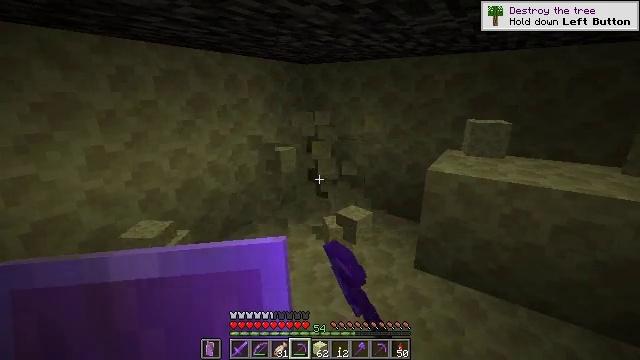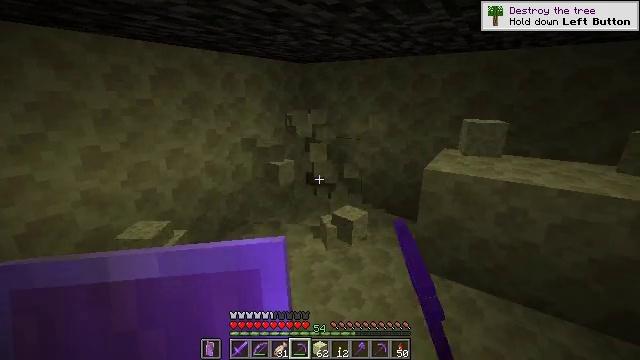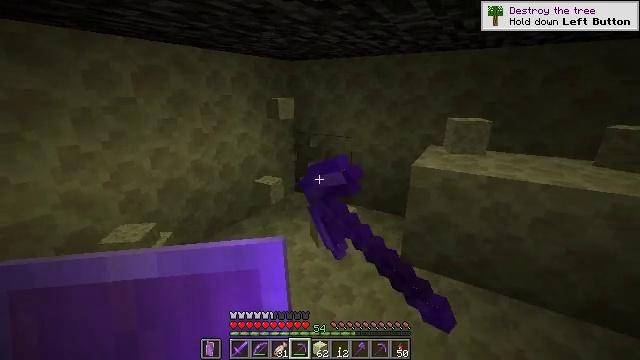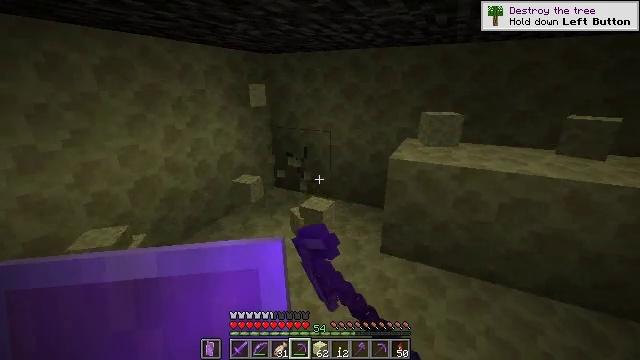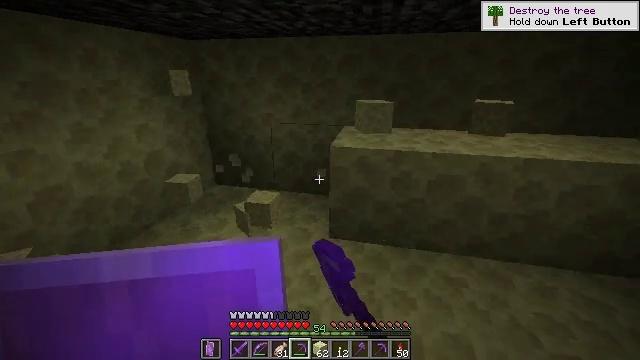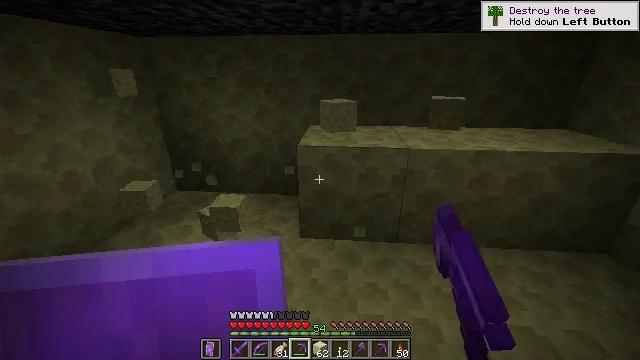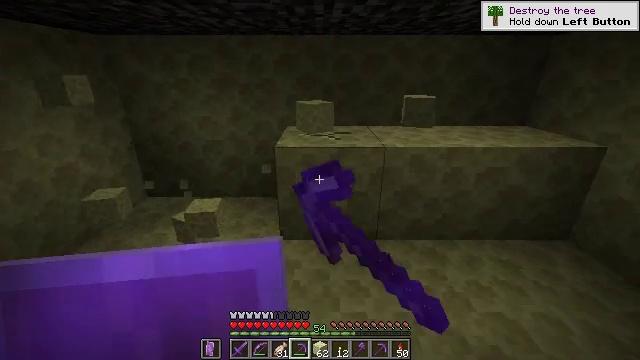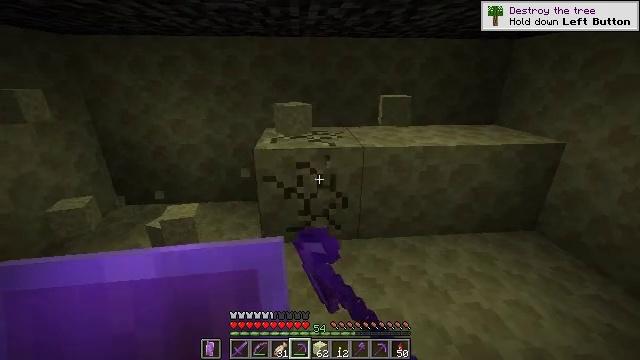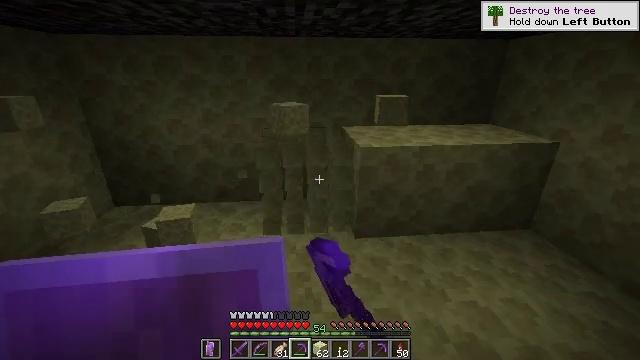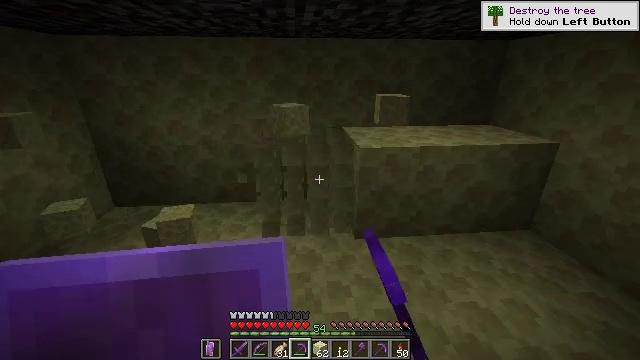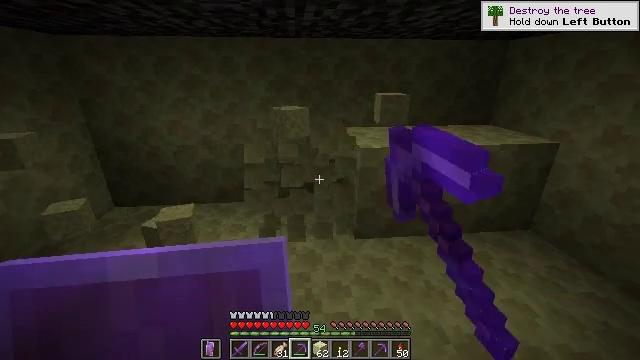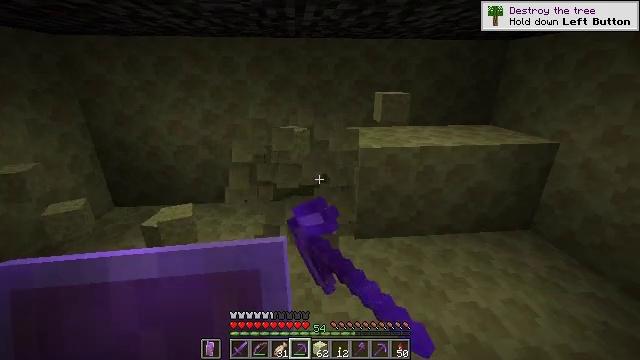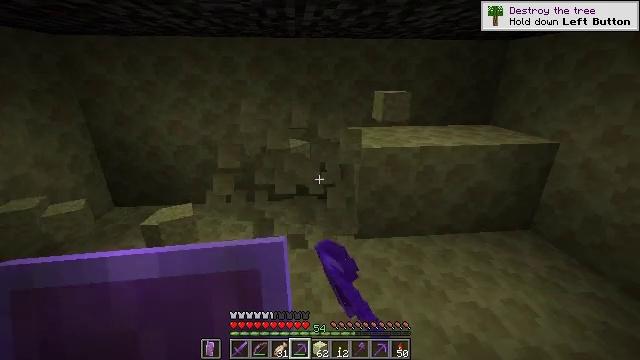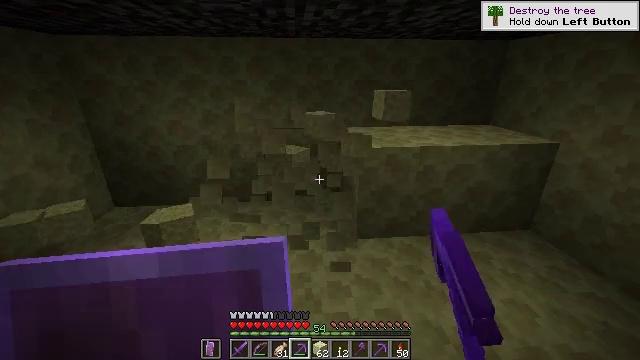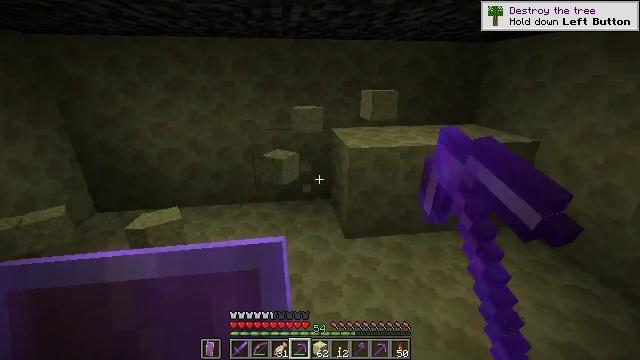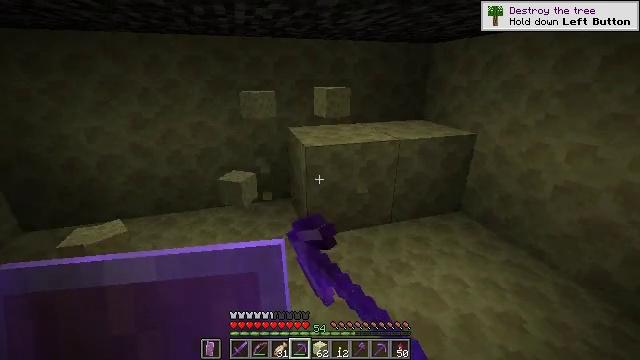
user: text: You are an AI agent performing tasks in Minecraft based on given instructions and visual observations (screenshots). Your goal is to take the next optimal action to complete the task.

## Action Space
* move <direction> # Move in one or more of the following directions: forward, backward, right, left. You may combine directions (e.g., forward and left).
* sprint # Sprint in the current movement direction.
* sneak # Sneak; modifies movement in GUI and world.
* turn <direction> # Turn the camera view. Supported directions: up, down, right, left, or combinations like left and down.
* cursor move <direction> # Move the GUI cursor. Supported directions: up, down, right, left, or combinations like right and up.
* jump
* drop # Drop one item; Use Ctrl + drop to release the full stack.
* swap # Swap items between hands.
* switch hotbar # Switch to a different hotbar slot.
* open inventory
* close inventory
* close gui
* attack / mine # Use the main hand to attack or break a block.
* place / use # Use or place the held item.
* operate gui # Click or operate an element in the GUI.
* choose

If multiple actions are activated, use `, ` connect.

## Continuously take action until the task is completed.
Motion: motion action
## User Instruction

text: Collect end stone for your base.
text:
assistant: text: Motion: attack / mine
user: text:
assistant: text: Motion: turn right, attack / mine
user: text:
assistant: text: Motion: turn right and down, attack / mine
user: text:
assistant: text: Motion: turn right and down, attack / mine
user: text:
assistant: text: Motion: turn right, attack / mine
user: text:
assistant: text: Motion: turn right, attack / mine
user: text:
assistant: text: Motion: turn right, attack / mine
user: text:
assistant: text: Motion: attack / mine
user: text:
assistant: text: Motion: attack / mine
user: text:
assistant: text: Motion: attack / mine
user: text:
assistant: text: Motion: attack / mine
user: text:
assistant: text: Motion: attack / mine
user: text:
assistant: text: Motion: attack / mine
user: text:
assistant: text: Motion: turn right, attack / mine
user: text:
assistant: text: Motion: move right, turn right, attack / mine
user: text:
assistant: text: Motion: move right, turn right, attack / mine
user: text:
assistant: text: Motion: move right, attack / mine
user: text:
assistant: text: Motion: move right, attack / mine
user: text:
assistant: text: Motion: move right, attack / mine
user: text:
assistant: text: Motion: turn left, attack / mine
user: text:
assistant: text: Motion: turn left, attack / mine
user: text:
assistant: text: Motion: attack / mine
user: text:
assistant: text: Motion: attack / mine
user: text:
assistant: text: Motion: attack / mine
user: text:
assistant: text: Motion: attack / mine
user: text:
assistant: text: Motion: turn right and up, attack / mine
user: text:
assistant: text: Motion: turn right and up, attack / mine
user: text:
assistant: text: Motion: attack / mine
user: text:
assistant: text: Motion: move forward, attack / mine
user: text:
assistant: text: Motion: move forward, turn left, attack / mine